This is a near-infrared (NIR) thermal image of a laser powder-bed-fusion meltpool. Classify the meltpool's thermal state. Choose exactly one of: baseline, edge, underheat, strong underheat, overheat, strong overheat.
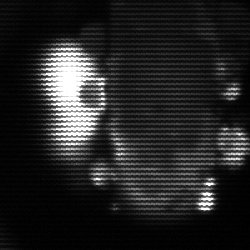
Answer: strong underheat